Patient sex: M
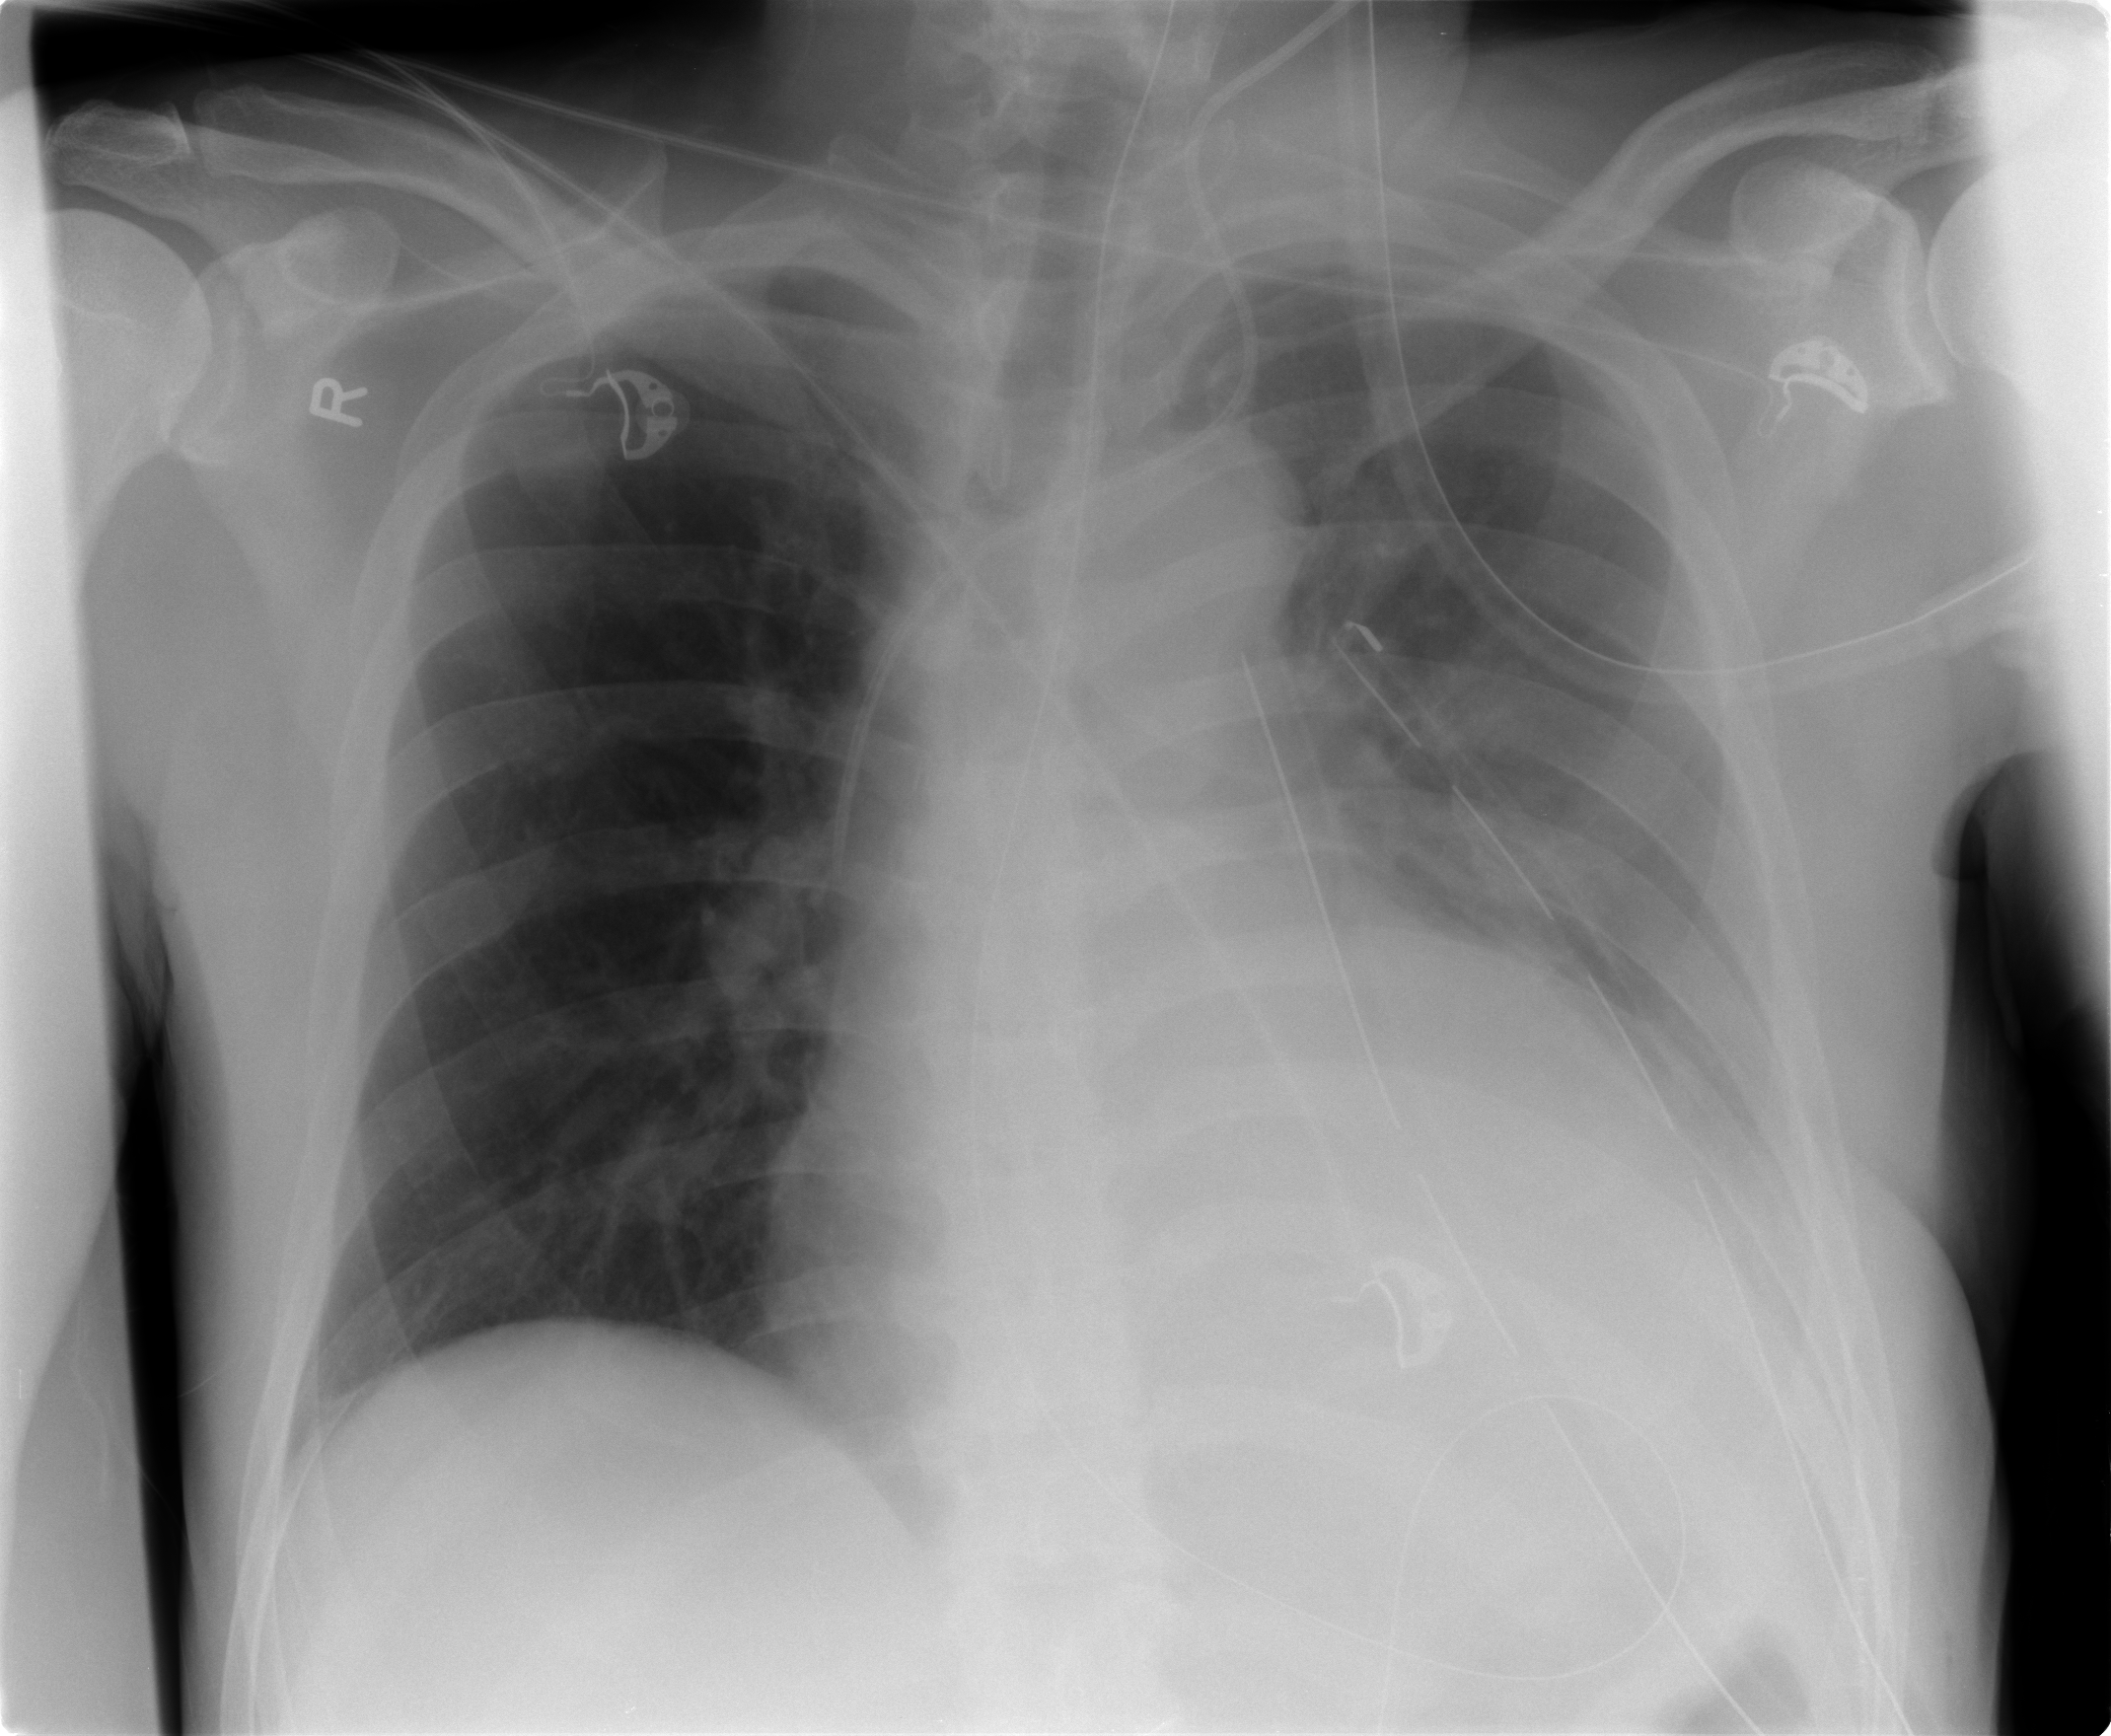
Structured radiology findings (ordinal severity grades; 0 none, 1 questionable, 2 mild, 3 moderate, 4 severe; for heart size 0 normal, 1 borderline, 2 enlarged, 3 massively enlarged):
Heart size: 0
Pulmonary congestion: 0
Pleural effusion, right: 0
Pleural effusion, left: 1
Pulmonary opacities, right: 0
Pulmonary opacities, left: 1
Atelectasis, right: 0
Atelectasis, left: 0